Interaction volume radius: 10 \u00c5
Interaction volume height: 15 \u00c5
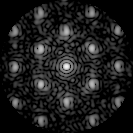
Disorder parameter: 0.3086